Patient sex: F
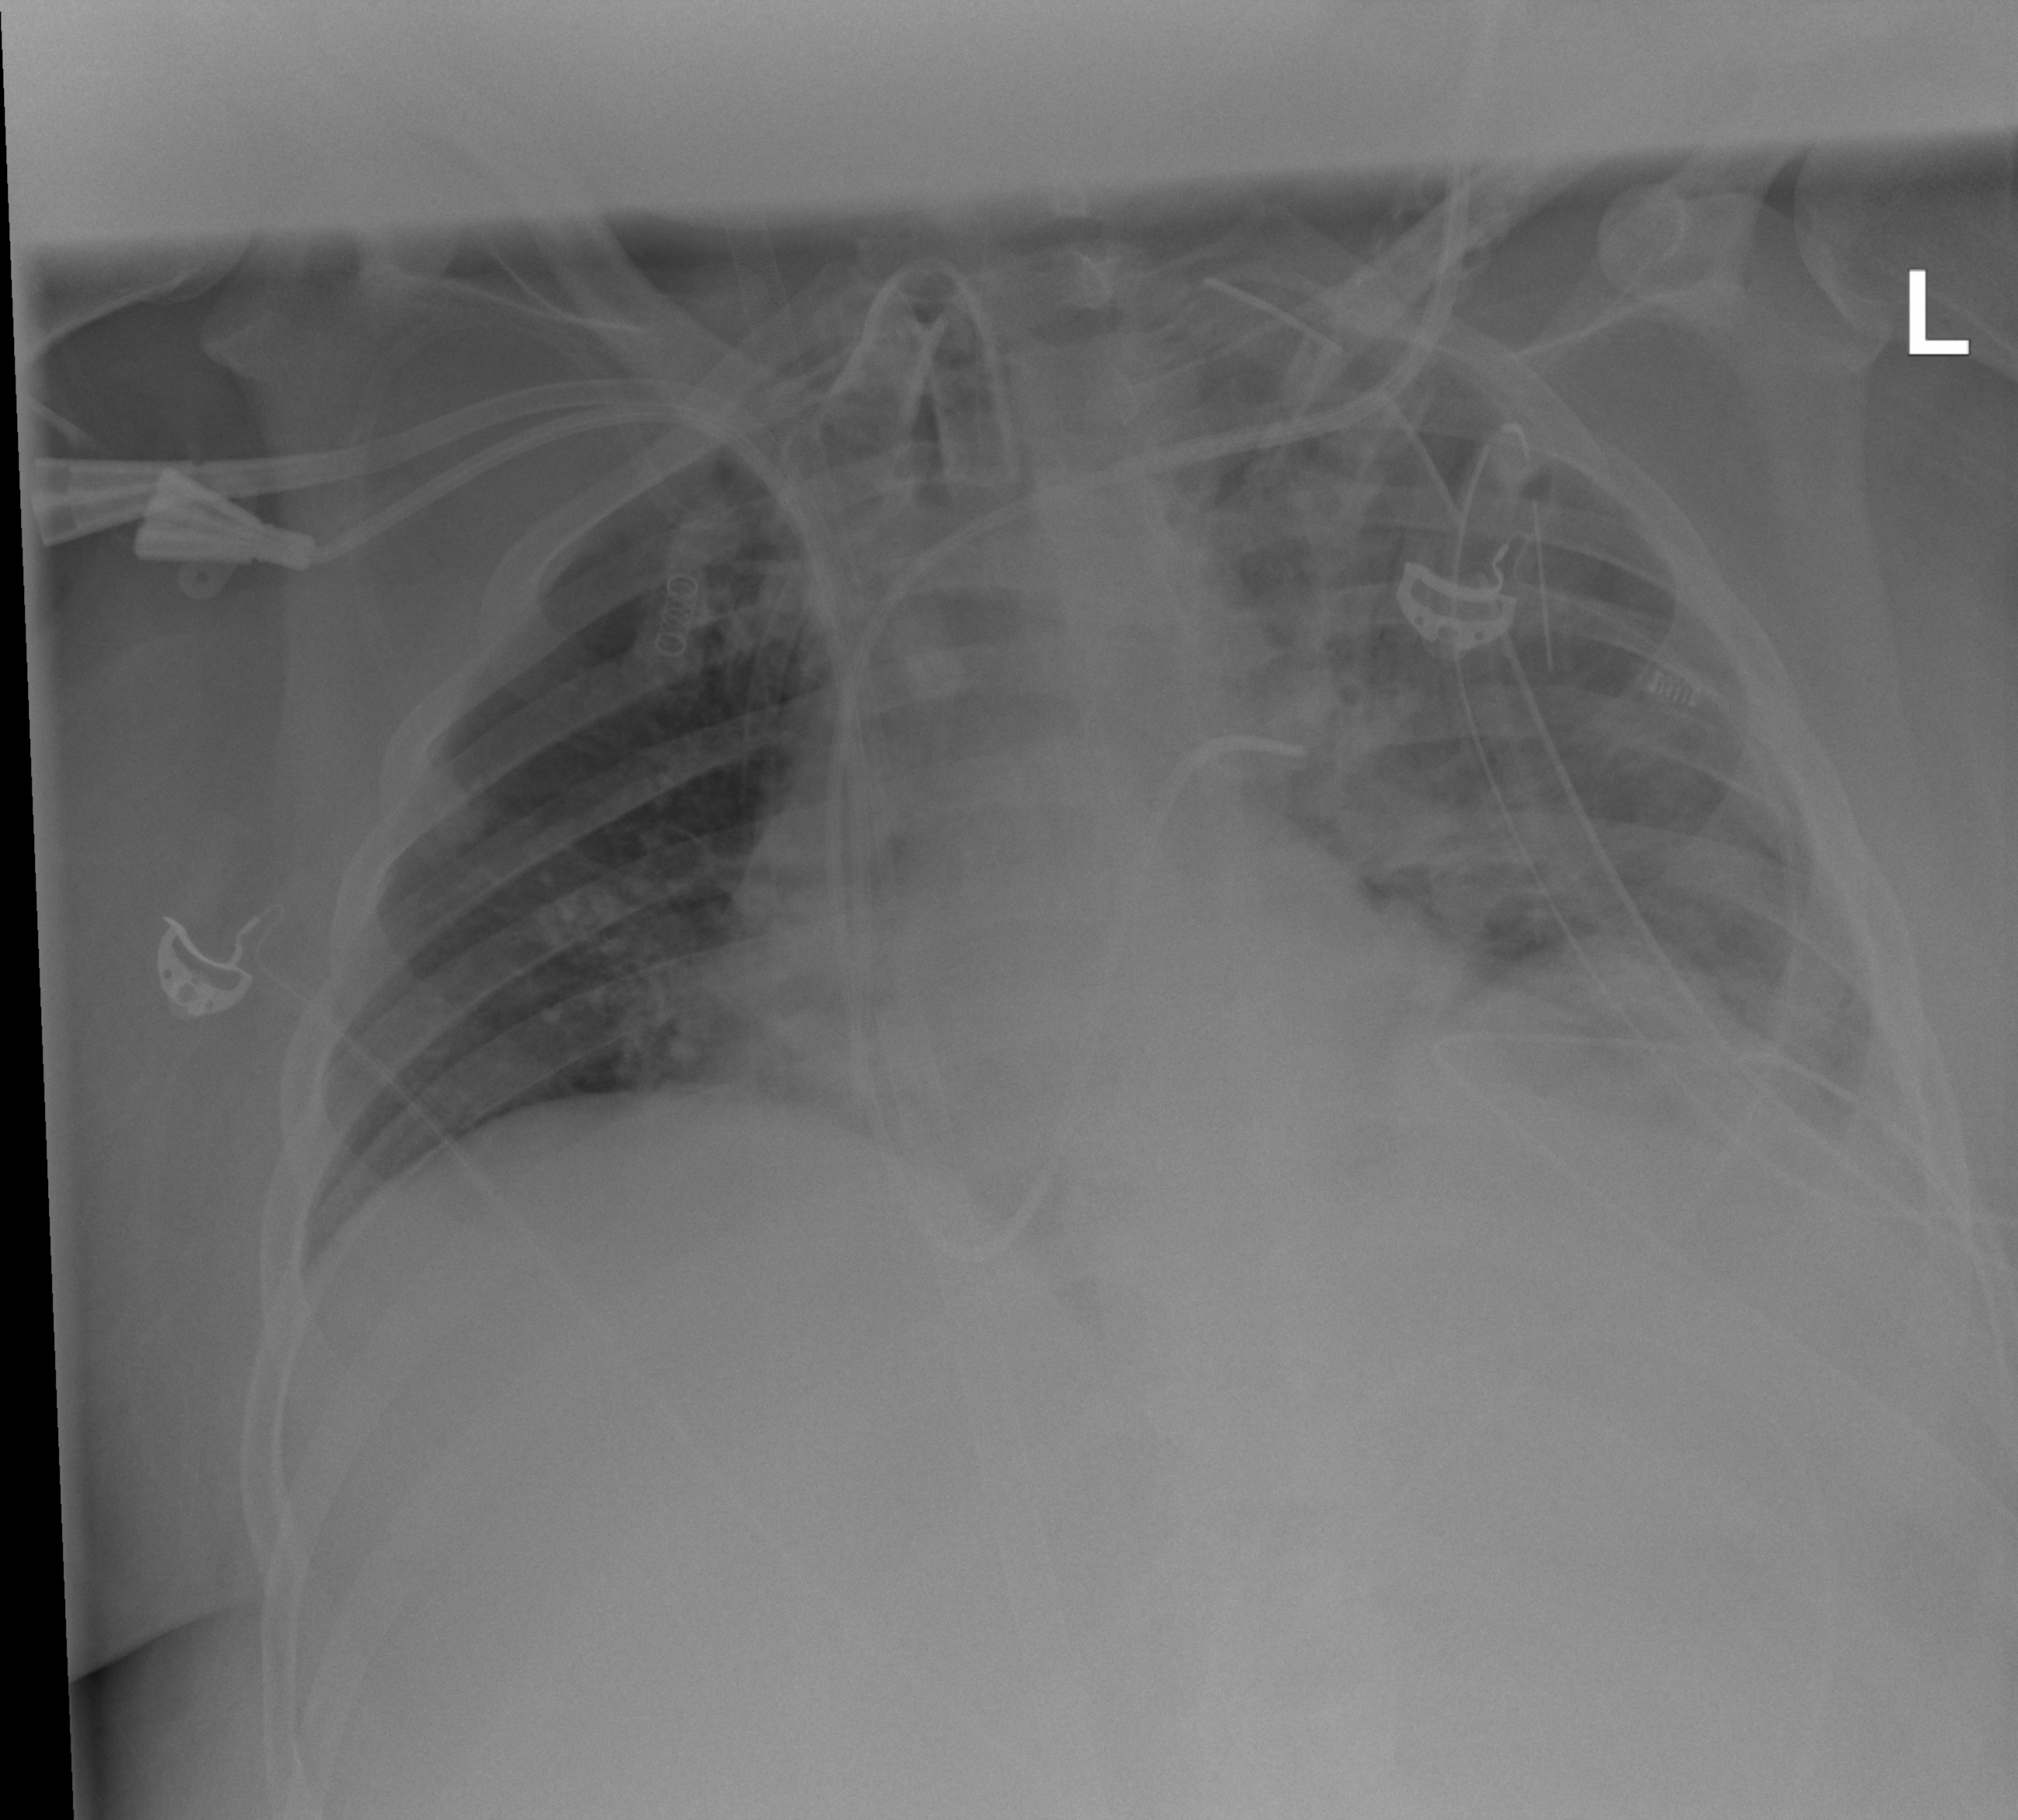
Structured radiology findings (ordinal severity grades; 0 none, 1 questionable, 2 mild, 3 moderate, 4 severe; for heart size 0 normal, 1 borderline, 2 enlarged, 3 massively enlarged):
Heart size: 1
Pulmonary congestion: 2
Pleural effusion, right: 0
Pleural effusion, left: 2
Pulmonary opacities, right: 2
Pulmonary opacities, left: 2
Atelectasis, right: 2
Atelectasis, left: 2